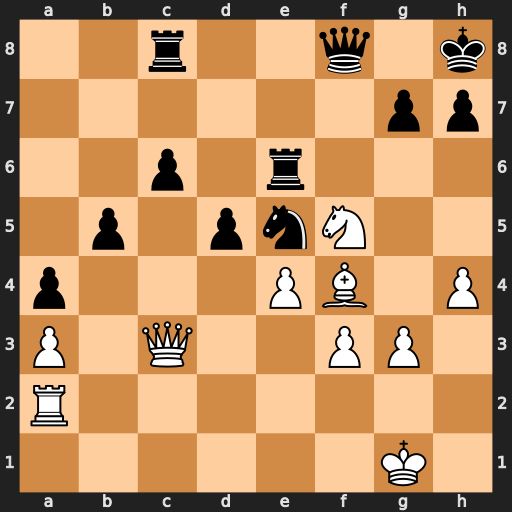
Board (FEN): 2r2q1k/6pp/2p1r3/1p1pnN2/p3PB1P/P1Q2PP1/R7/6K1
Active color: w
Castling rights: -
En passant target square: -
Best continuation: Bxe5 Rxe5 Qxe5